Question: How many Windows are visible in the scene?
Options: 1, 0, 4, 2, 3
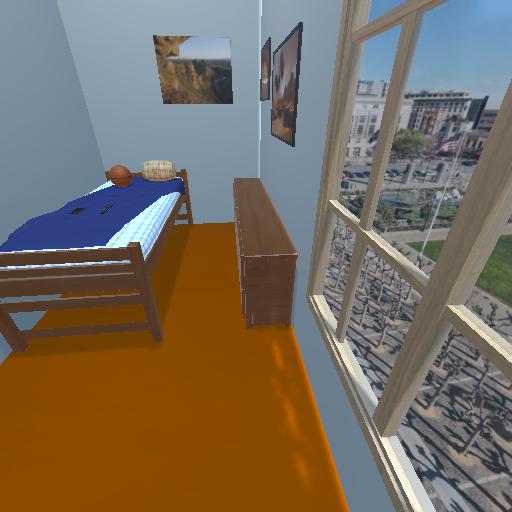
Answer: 1